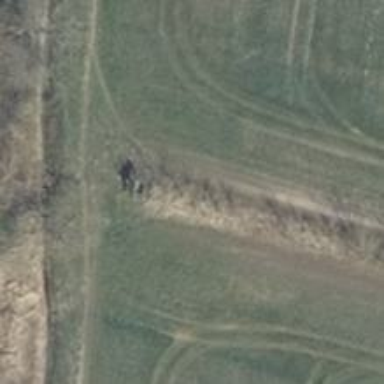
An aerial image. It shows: Hunting stand.